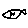
Label: fish